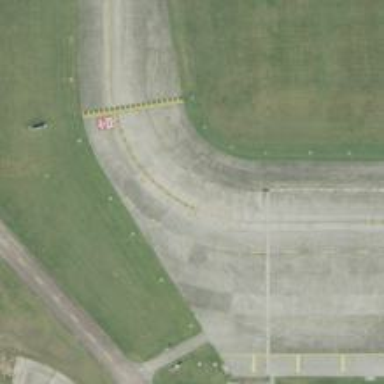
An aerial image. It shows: Image of taxiway at airport.